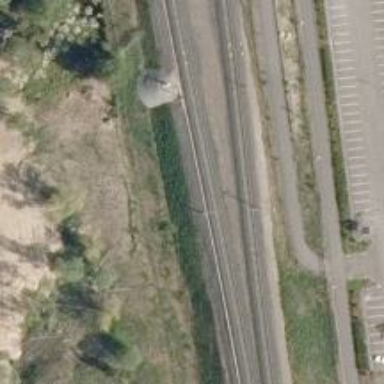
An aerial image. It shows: Railway signal with catenary mast.